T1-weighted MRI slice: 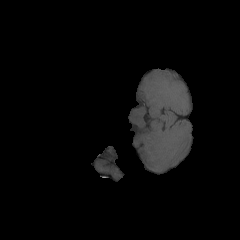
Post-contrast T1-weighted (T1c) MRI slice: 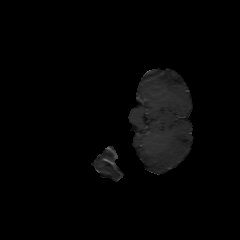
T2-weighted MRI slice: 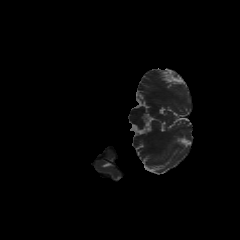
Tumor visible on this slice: no